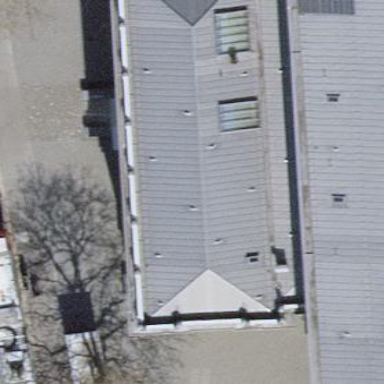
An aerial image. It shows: Part of building with hipped metal roof in grey color.